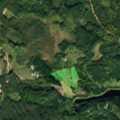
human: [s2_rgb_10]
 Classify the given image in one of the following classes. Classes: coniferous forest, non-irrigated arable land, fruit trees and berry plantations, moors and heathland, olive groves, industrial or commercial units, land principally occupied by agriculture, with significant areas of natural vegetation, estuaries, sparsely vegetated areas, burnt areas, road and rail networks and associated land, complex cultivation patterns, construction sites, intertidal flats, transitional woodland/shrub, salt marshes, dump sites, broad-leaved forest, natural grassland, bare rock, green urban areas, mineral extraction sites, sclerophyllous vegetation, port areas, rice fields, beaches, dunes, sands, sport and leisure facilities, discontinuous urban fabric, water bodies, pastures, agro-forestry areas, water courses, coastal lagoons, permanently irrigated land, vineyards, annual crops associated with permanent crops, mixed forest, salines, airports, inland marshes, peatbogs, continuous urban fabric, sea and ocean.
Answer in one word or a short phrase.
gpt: coniferous forest, mixed forest, transitional woodland/shrub